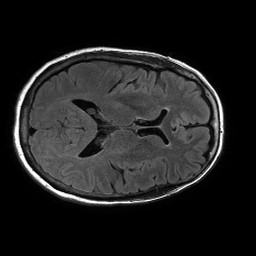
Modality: FLAIR
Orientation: axial
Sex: female
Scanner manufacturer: philips
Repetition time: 11 s
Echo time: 0.125 s